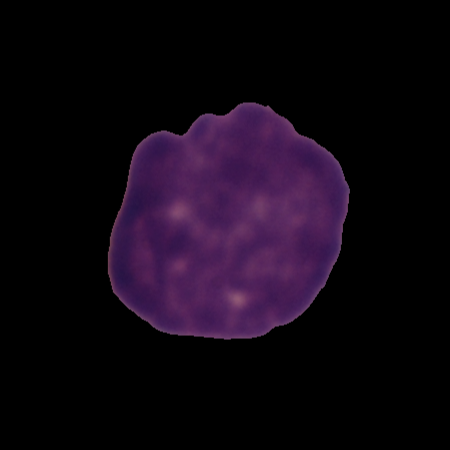
Label: healthy